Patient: sex F, age 31
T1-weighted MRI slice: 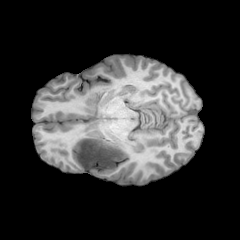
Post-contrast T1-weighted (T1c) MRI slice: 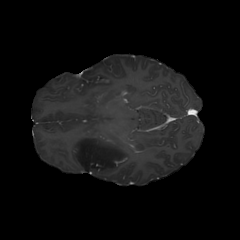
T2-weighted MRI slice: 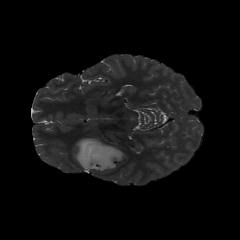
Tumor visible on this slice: yes
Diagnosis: Astrocytoma, IDH-mutant
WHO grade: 2